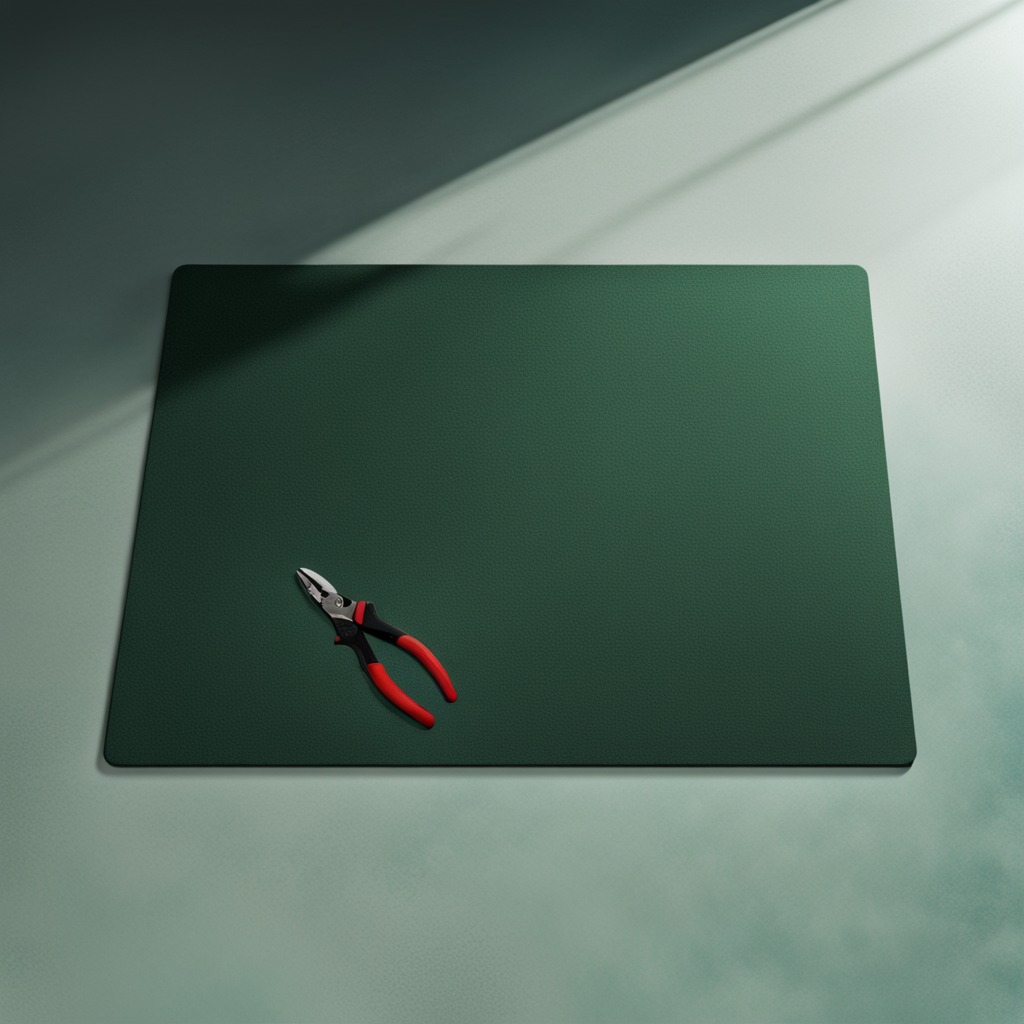
A plier is lying on the tabletop.